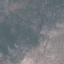
Land use / land cover class: HerbaceousVegetation